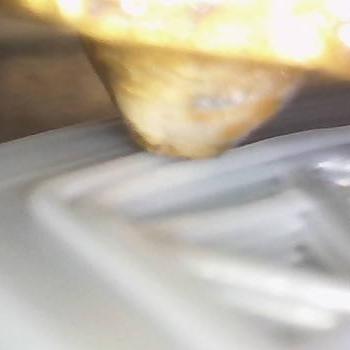
Flow rate: 69%